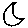
Label: moon